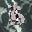
Label: 5